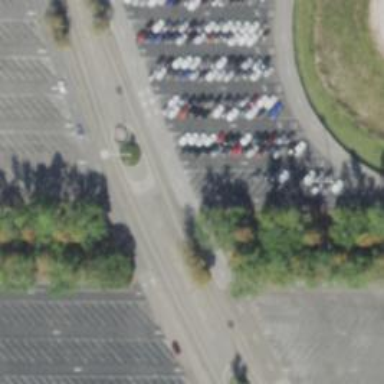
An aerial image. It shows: Designated parking area along service road for trams.